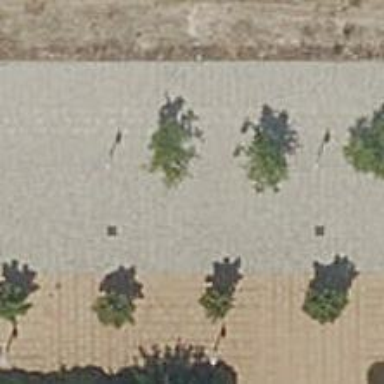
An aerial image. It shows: Row of trees in natural setting.